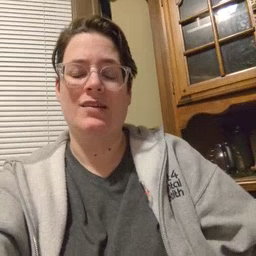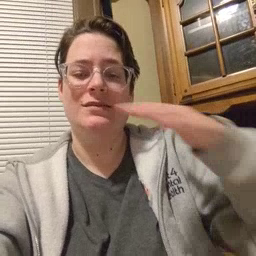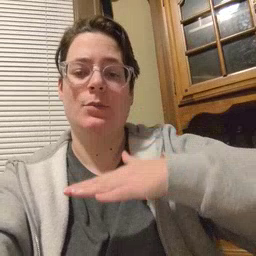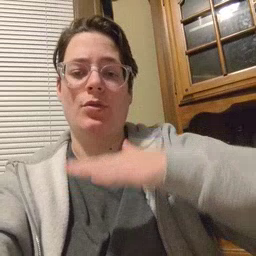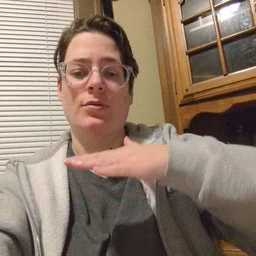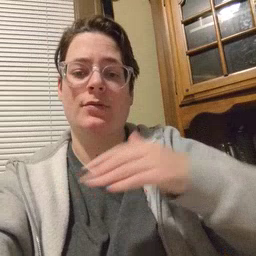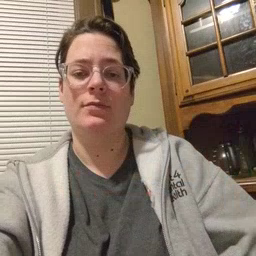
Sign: table